Question: I'm currently using ZXing in my Android app to generate a one-dimension barcode (EAN_13 and CODE_39).
The result is looking good but I'd like to display numbers below the barcode, like that:

Is it doable?
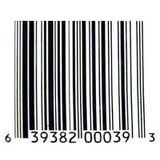
Answer: You could simply just add a TextView aligned below|center of the xzing barcode, and put the numbers in there.
If you really care about the specific look (with the numbers aligned slightly inside the barcode) - you could set a white background to the TextView, and use a negative alignment to move it up slightly into the barcode.
Don't know answer if xzing supports what you want. Good Luck.